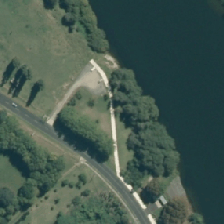
Land cover: urban_parkland